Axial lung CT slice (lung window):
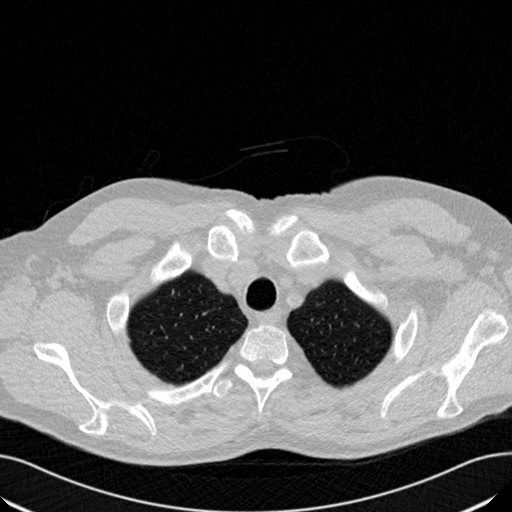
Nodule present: no